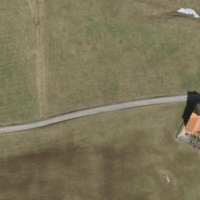
EUNIS habitat code: 24
Species observed at this site:
Cardamine pratensis